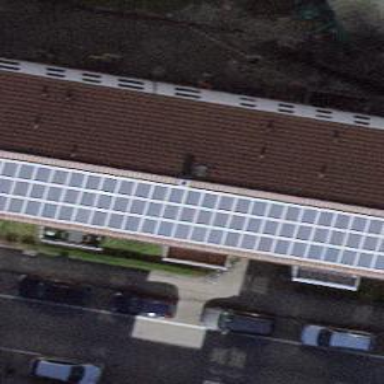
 consisting of solar photovoltaic panels."